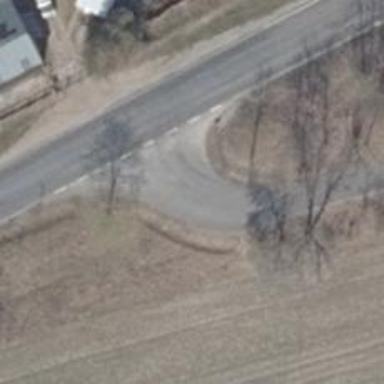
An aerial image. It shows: Asphalt service road.